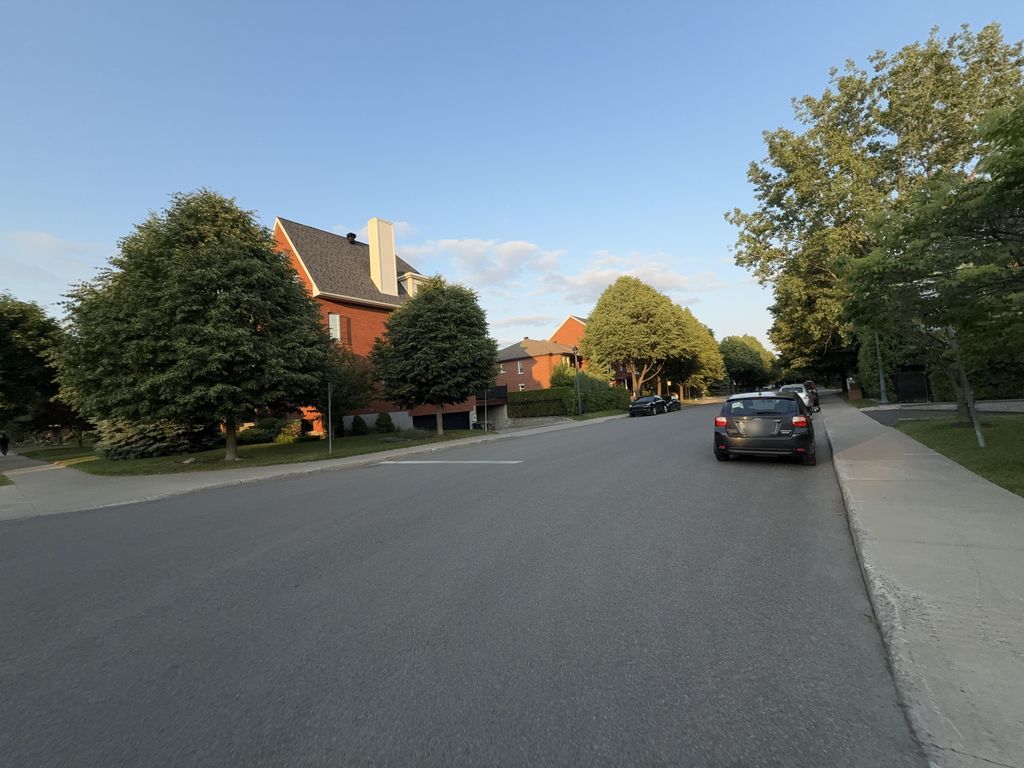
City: montreal